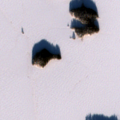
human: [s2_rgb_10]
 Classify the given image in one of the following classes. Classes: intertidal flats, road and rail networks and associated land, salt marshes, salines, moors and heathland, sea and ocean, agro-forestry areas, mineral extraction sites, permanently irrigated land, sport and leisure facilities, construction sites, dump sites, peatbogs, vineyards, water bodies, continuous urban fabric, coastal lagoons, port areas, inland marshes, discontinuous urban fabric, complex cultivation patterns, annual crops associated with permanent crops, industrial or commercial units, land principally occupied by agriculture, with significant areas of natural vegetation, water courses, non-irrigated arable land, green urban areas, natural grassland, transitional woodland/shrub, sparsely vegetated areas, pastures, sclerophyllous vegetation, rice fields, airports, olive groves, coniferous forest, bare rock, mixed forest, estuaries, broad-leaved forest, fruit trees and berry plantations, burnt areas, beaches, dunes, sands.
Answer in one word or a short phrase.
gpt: water bodies